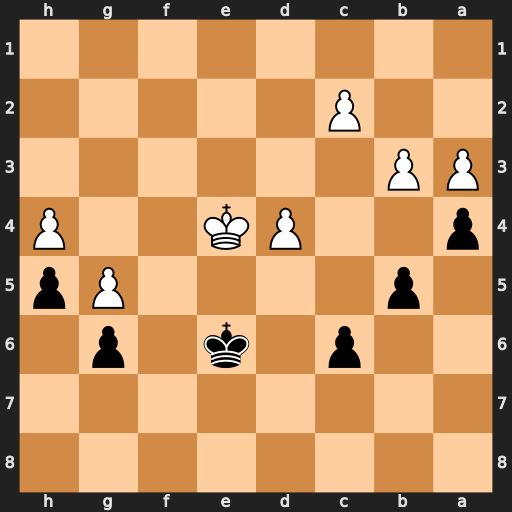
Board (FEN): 8/8/2p1k1p1/1p4Pp/p2PK2P/PP6/2P5/8
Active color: b
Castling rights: -
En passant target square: -
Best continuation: b4 Kd3 axb3 cxb3 bxa3 Kc2 Kd5 Kb1 Kxd4